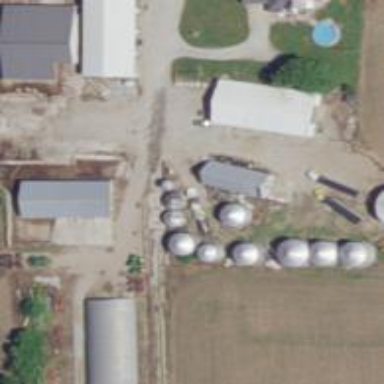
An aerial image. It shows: Silo.